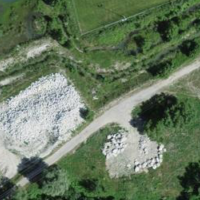
EUNIS habitat code: 24
Species observed at this site:
Echium vulgare